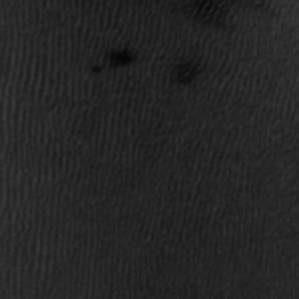
Label: frost